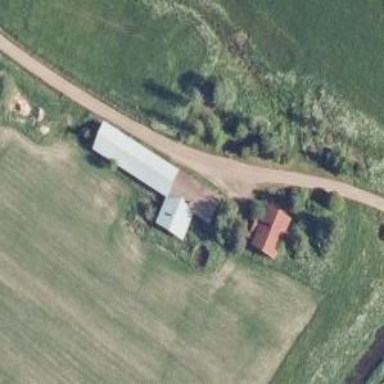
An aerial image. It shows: Farm.